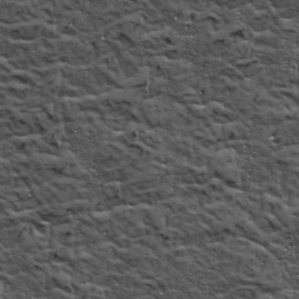
Label: frost